This grayscale texture is a bearing vibration snapshot reshaped row-by-row into a square image. Classify the bearing condition as one of: normal, inner_race, outer_race, ball.
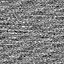
Answer: normal